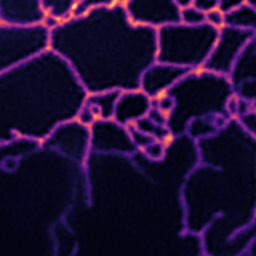
Label: Super-resolution ER image